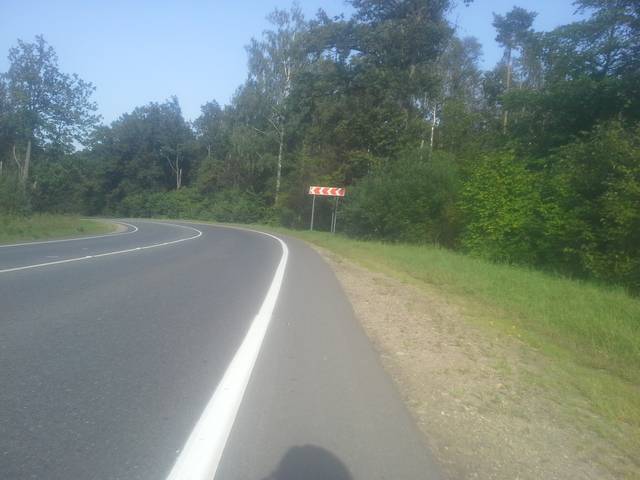
Region: Russia
Coordinates: 55.704, 36.838